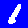
Digit: 1